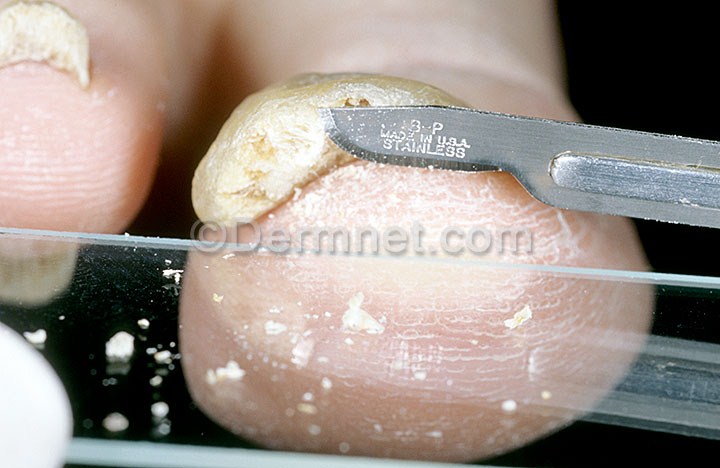
Disease: Nail Fungus and other Nail Disease